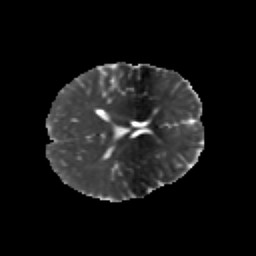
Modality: MD
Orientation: axial
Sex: female
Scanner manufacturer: siemens
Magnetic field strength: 3 T
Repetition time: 5 s
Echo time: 0.071 s